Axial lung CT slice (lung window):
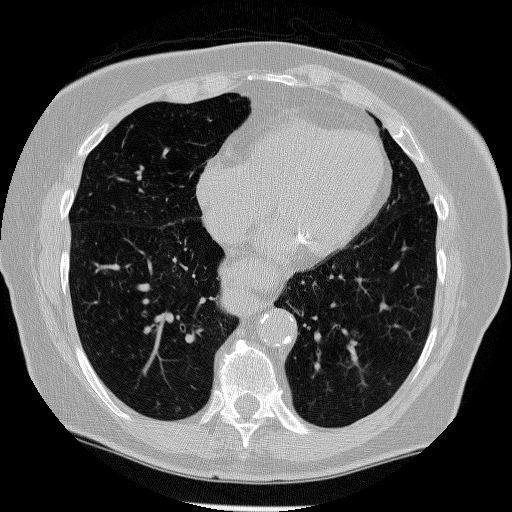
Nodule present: no